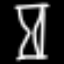
Label: hourglass